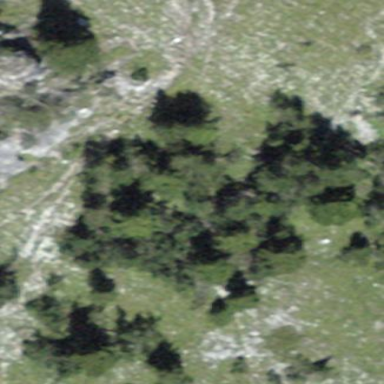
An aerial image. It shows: Forest area.